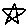
Label: star